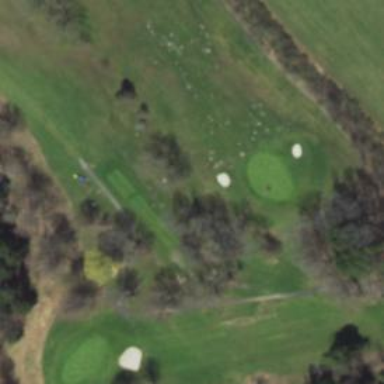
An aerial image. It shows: Golf tee on grassy land.